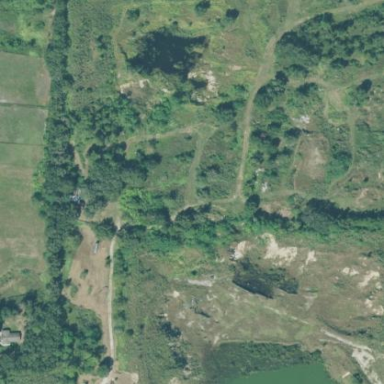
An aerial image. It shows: Quarry area.